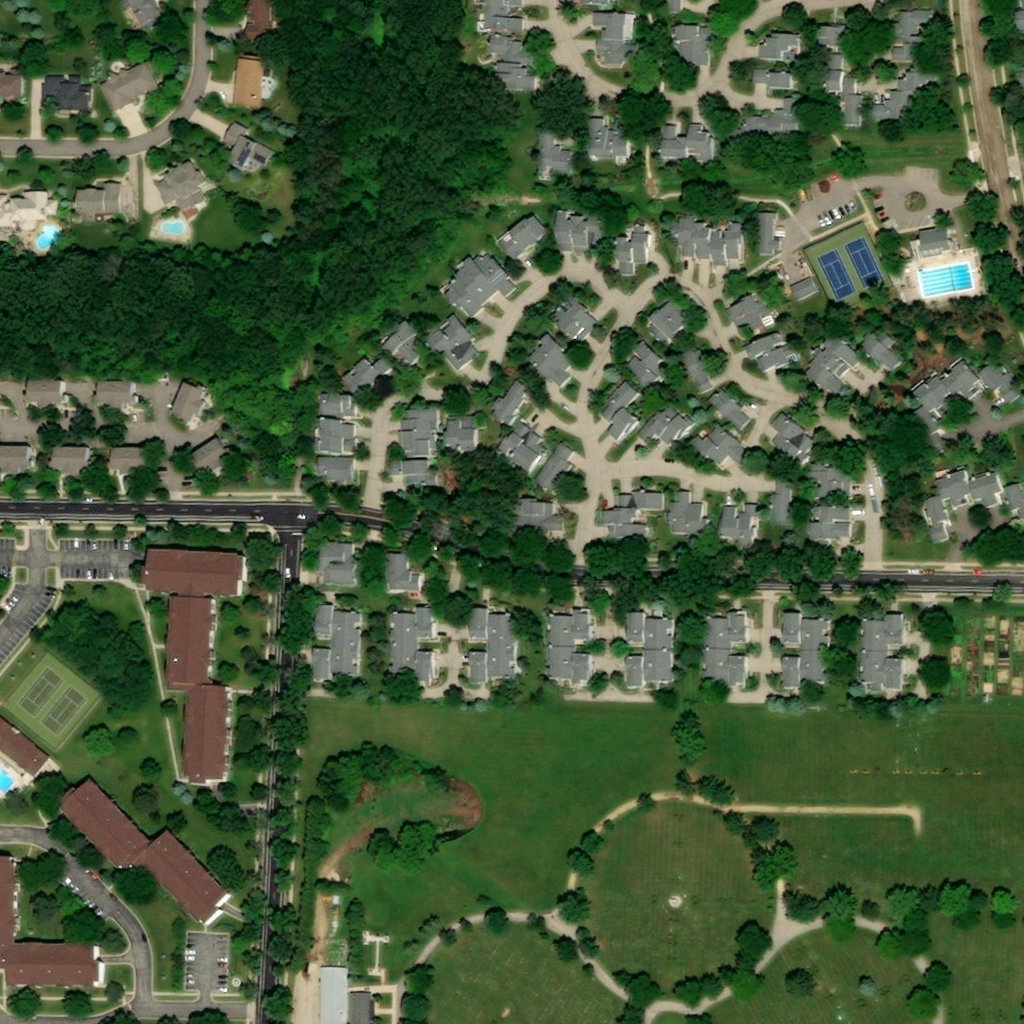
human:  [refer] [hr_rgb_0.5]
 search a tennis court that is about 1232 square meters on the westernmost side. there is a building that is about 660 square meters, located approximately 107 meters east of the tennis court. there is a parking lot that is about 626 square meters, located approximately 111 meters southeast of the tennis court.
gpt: <box>[[0, 63, 10, 73, 0]]</box>

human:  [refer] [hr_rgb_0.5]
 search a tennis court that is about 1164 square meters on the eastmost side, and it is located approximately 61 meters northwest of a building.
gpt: <box>[[78, 21, 87, 30, 0]]</box>

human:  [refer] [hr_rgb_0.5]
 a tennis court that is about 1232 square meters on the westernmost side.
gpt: <box>[[0, 63, 9, 73, 0]]</box>